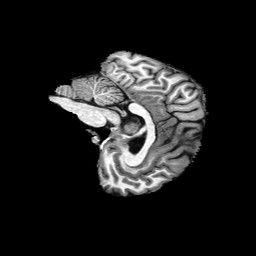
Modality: T1w
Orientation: sagittal
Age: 32
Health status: healthy
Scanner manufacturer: philips
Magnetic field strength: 3 T
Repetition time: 0.00792 s
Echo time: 0.003636 s